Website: walmart
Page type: billing-address
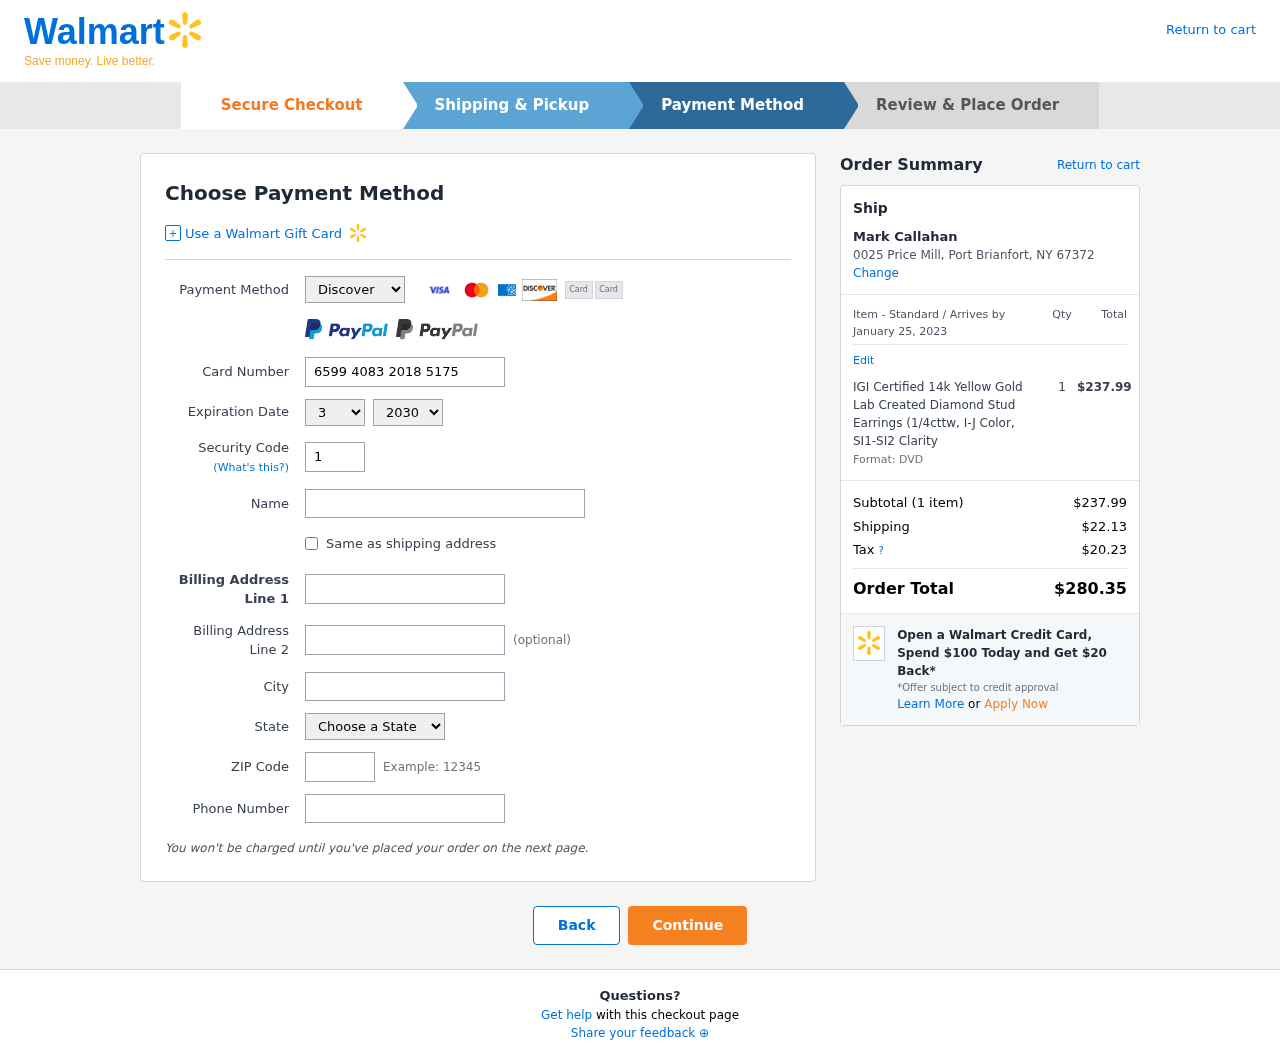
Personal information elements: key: PII_CARD_CVV
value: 192
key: PII_CARD_EXPIRY_MONTH
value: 03
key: PII_CARD_EXPIRY_YEAR
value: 30
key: PII_CARD_NUMBER
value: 6599 4083 2018 5175
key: PII_CARD_TYPE
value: Discover
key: PII_CITY
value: Port Brianfort
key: PII_CITY_STATE_ZIP
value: Port Brianfort, NY 67372
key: PII_FULLNAME
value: Mark Callahan
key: PII_PHONE
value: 6996915111
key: PII_POSTCODE
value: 67372
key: PII_STATE
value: New York
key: PII_STREET
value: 0025 Price Mill
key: PII_STREET2
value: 843 Samantha Stream
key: PII_FULLNAME2
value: Mark Callahan
Product elements: key: PRODUCT1_NAME
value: IGI Certified 14k Yellow Gold Lab Created Diamond Stud Earrings (1/4cttw, I-J Color, SI1-SI2 Clarity
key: PRODUCT1_PRICE
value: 237.99
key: PRODUCT1_QUANTITY
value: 1
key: PRODUCT1_DESC
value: Format: DVD
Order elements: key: ORDER_DELIVERY_DATE
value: January 25, 2023
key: ORDER_NUM_ITEMS
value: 1
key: ORDER_SUBTOTAL
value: $237.99
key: ORDER_SHIPPING_COST
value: $22.13
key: ORDER_TAX
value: $20.23
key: ORDER_TOTAL
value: $280.35